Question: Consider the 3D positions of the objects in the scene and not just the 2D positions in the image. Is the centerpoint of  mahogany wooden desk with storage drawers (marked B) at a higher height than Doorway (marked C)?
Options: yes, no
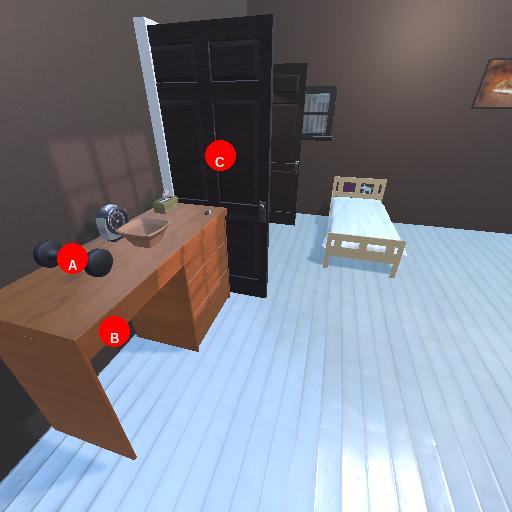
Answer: yes